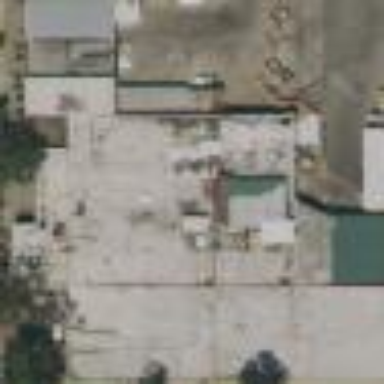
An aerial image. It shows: Factory building.